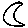
Label: moon